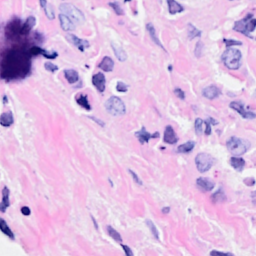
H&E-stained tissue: Breast